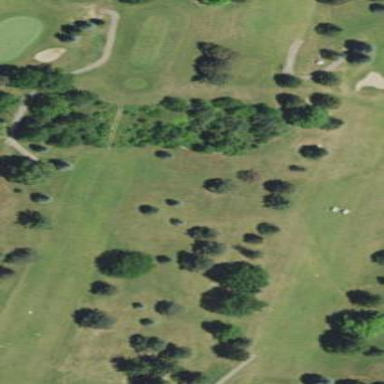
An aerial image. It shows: Grassy area designated as golf fairway.